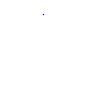
Particle: proton